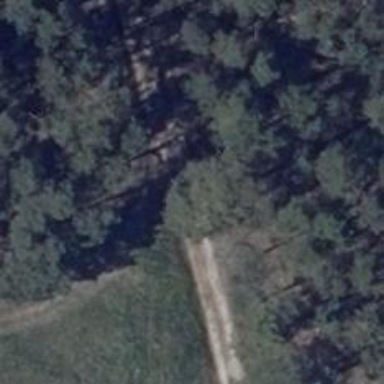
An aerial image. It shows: Grassy track road with grade 4 track type.